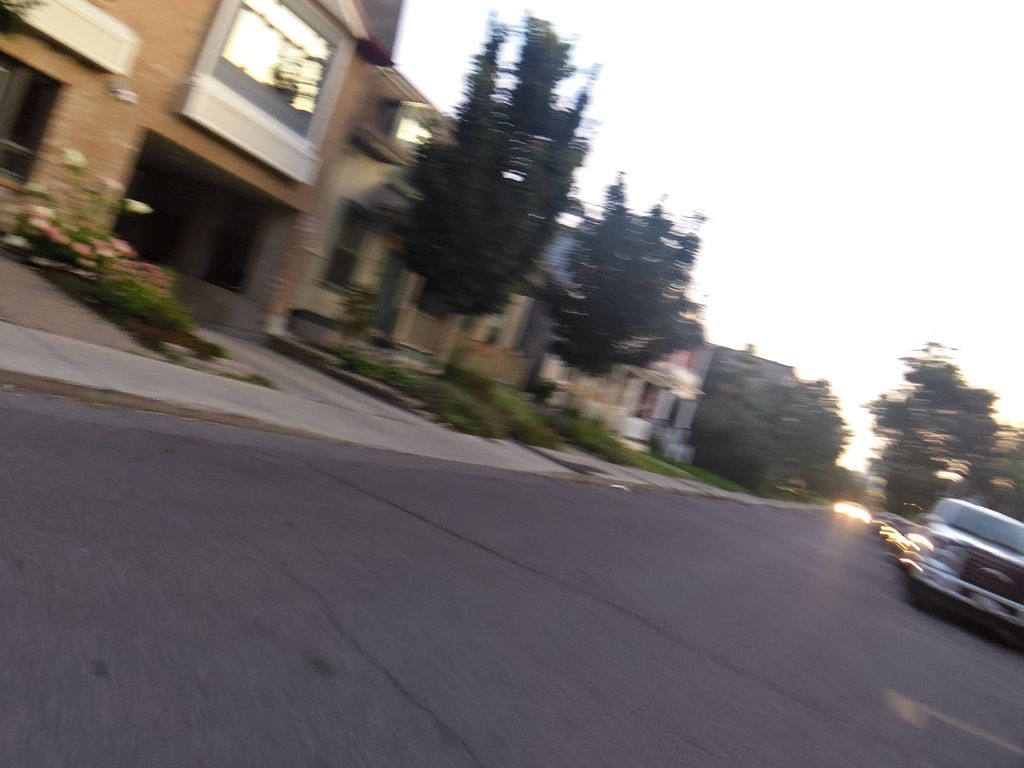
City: ottawa-gatineau